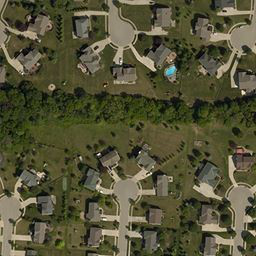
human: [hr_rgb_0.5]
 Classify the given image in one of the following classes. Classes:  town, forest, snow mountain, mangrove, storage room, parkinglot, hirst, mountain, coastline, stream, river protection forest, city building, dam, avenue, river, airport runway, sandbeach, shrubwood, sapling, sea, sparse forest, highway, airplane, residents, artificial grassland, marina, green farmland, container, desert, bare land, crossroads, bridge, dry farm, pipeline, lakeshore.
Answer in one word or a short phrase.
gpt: town